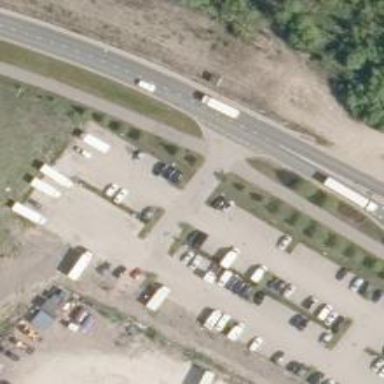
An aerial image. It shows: Parking area with asphalt surface.